Question: working on moving my app to IOS7, but i'm having a uiviewanimation problem.
Everything works fine in IOS7, but when i use uiviewanimation to "flip" between two views, the view looks wrong during the transition, but fine after. It's higher up, and a part of the bottom of the view is clipped. See attached picture.
When the animation completes, the view "jumps" down to its correct position. I'm at a loss...
the code i use to flip my view is:
'''
newView = [[LocationCrudViewController alloc] initWithNibName:THE_VIEW bundle:nil];
.....
[UIView transitionWithView:self.window duration:0.5
options:UIViewAnimationOptionTransitionFlipFromRight
animations:^ { self.window.rootViewController = newView; }
completion:nil];
'''
Point worth noting - i used to do:
'''
self.window addSubview:currentViewController.view];
'''
as the view animation, and that worked, however i then got the warning message that Application windows are expected to have a root view controller at the end of application launch so i switched to the above code which, again, works fine in IOS7.
I'm reeeaaally hoping someone can help out here.

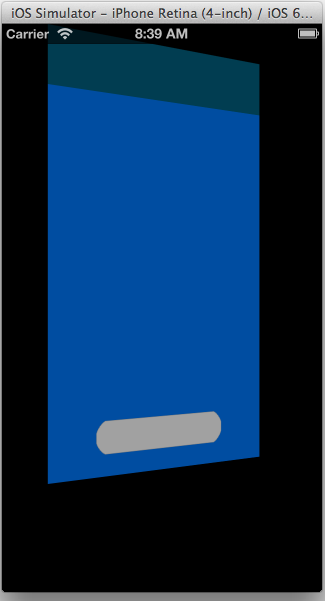
Answer: For those interested, here's what i ended up doing:
My views are defined as per normal (for me), no ios6/7 deltas are needed, in a nib with associated controllers.
I have created a "dummy" view, which takes up the entire screen but has no content.
In my application delegate, i create my dummy view and set it as root:
'''
self.root = [[RootViewController alloc] initWithNibName:ROOT_VIEW_CONTROLLER bundle:nil];
self.window.rootViewController = root;
'''
I can then add and remove subviews as i see fit, like this:
'''
[currentViewController.view removeFromSuperview];
UIView transitionWithView:self.window duration:0.5
options:UIViewAnimationOptionTransitionFlipFromRight
animations:^ {
[self.window addSubview:newViewController.view]; }
completion:nil];
'''
This works great, and it makes my views go under the status bar in both IOS6 and IOS7, just as i want.
Hope this helps somebody.